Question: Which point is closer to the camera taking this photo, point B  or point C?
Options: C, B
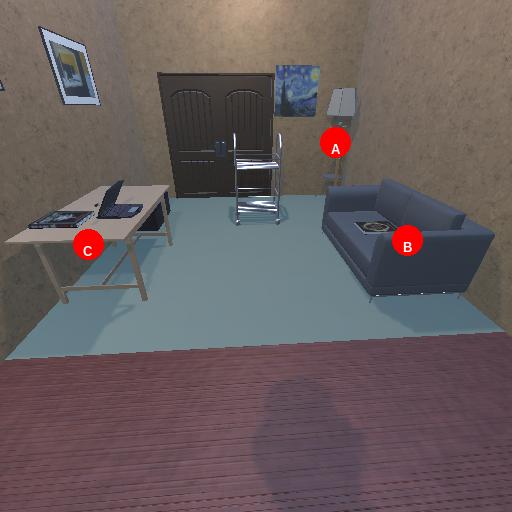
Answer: C